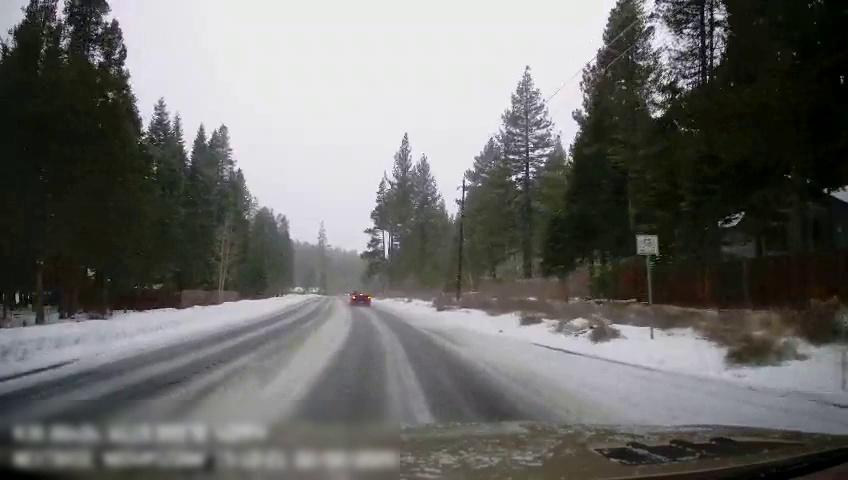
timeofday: Day
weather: Snowy
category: Drivable Space
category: Vehicles | Car
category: Traffic | Signs